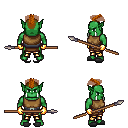
a pixel art fantasy rpg character, male body template, orc, green skin, leather chest armor, gold greaves, brunette short mohawk hairstyle, gold gloves, gray slippers, spear, four views (front, back, left, right), 2x2 character sprite sheet, small pixel art, hard edges, no anti-aliasing